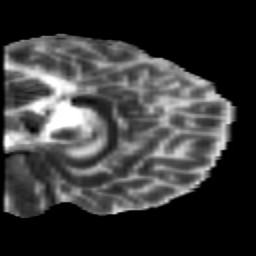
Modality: MD
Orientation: sagittal
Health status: healthy
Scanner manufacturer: siemens
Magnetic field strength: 3 T
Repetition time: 10 s
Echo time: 0.092 s